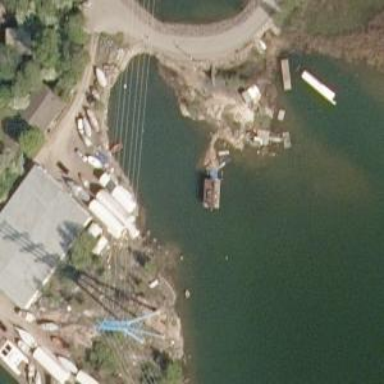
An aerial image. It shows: Man-made pier.